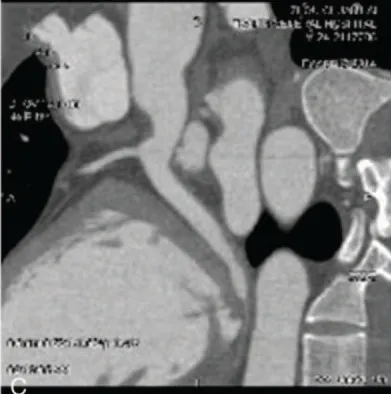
Sixty-four-slice coronary computed tomographic angiography images of the LCX 10 days after admission. C and D, A filling defect is shown in the distal portion of the LCX (arrow). LCX = left circumflex artery, LM = left main artery.
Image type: radiology (ct)